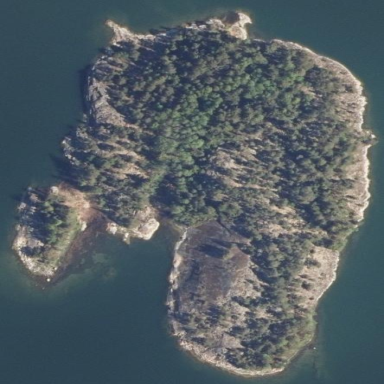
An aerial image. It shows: Islet located along the natural coastline.